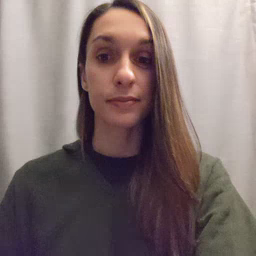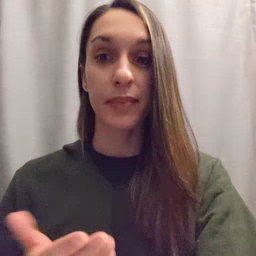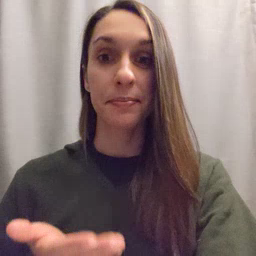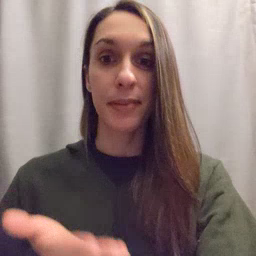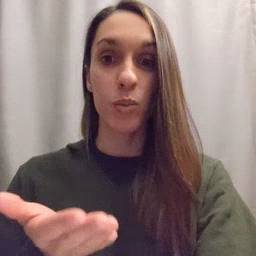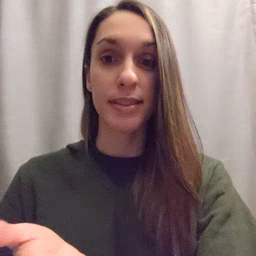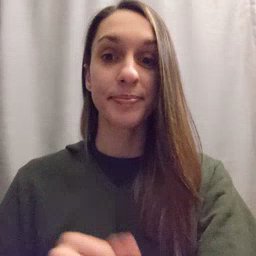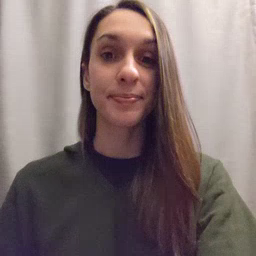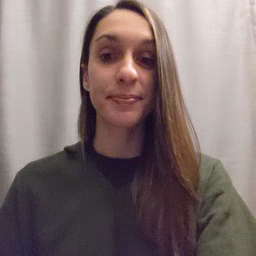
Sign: boat